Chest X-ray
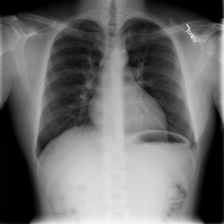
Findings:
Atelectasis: negative
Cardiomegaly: negative
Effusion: negative
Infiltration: negative
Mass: negative
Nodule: negative
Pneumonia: negative
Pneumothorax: negative
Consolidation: negative
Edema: negative
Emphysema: negative
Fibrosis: negative
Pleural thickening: negative
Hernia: negative